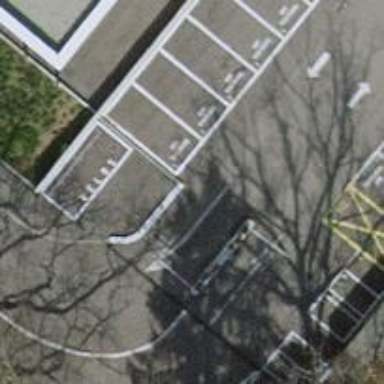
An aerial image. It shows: Lift gate barrier.